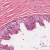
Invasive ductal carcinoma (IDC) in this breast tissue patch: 0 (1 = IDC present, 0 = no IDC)